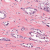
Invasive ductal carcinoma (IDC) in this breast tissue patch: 1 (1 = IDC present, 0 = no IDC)